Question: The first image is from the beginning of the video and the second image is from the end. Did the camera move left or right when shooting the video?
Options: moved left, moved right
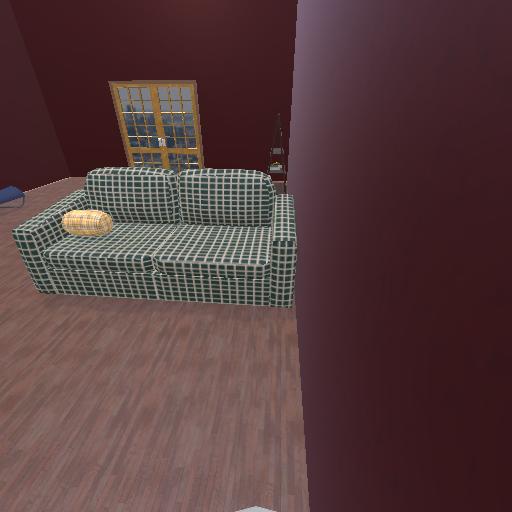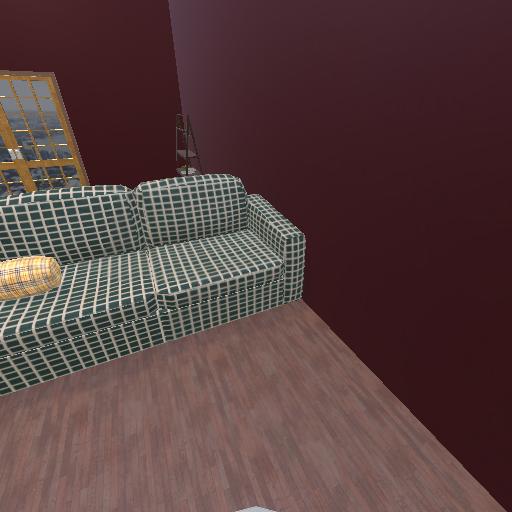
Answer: moved left